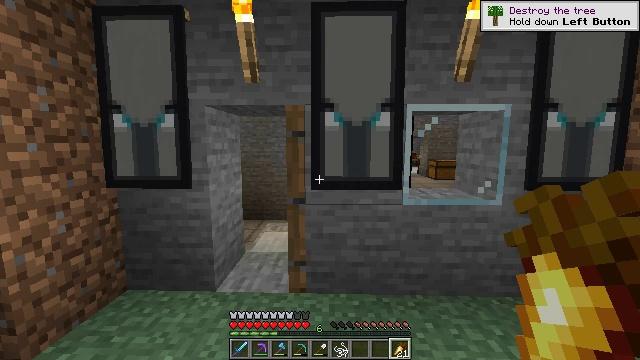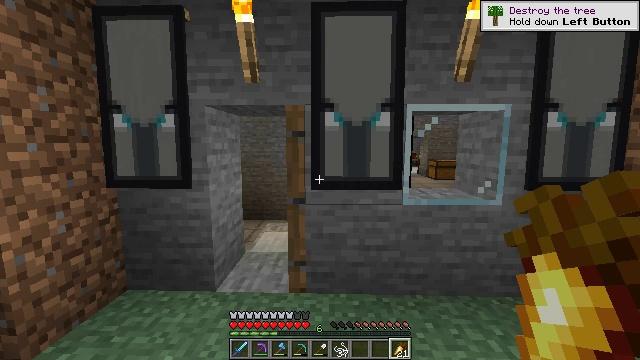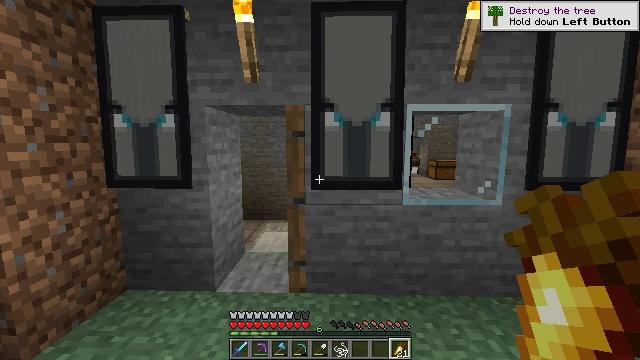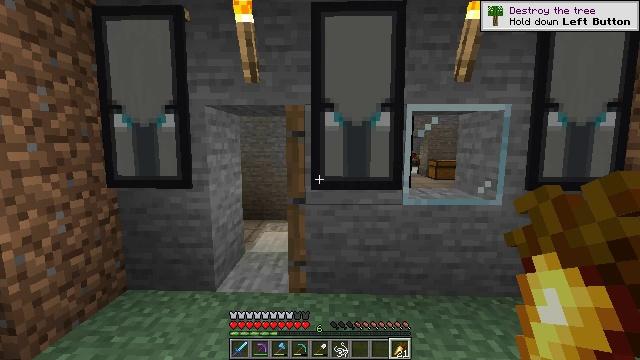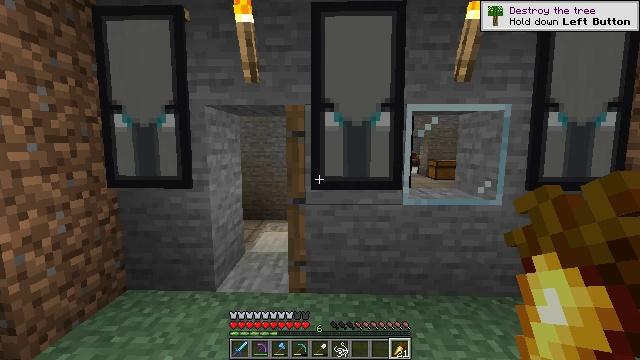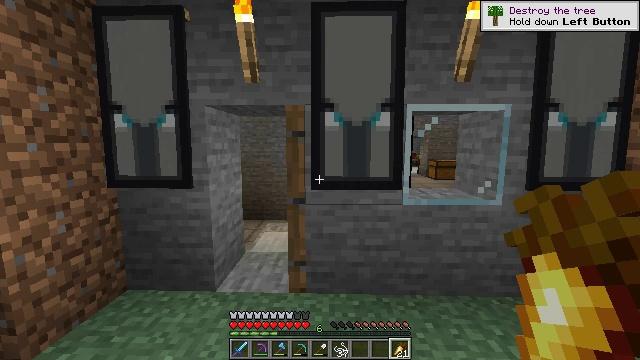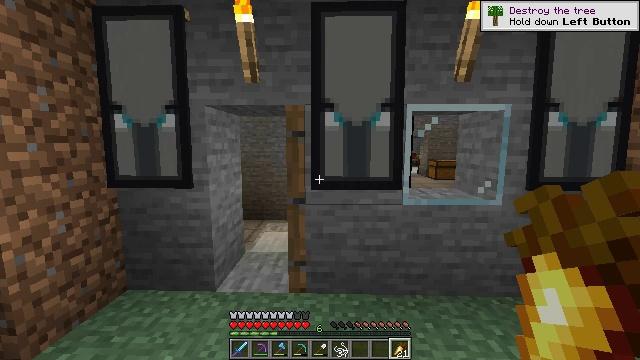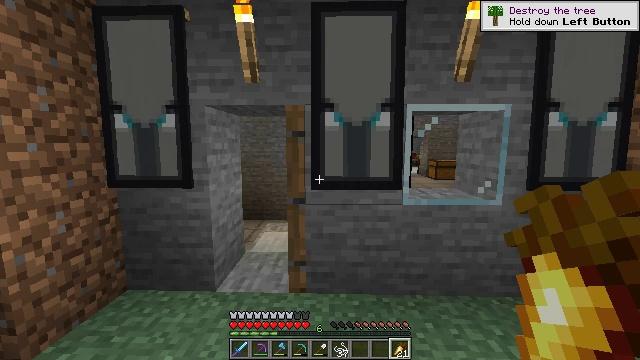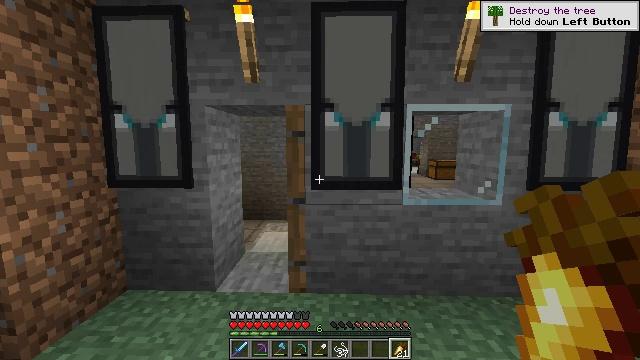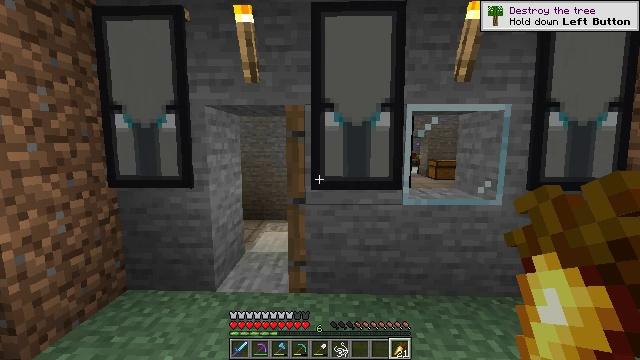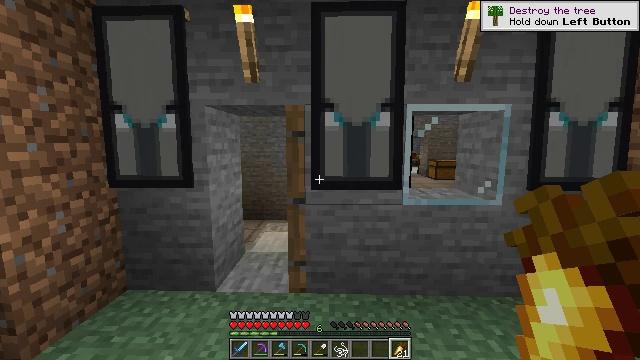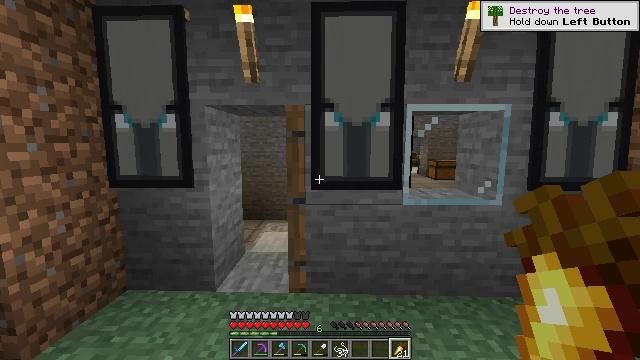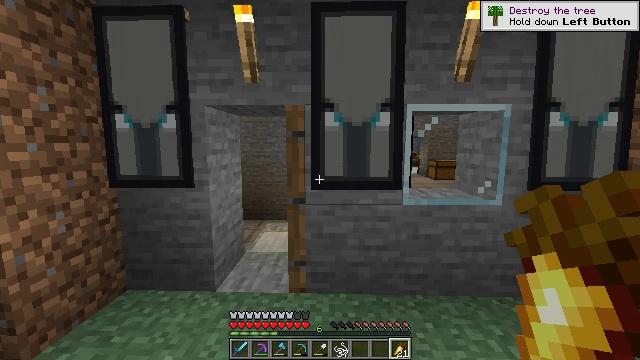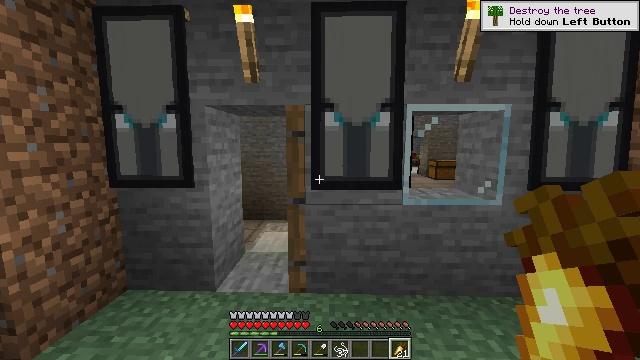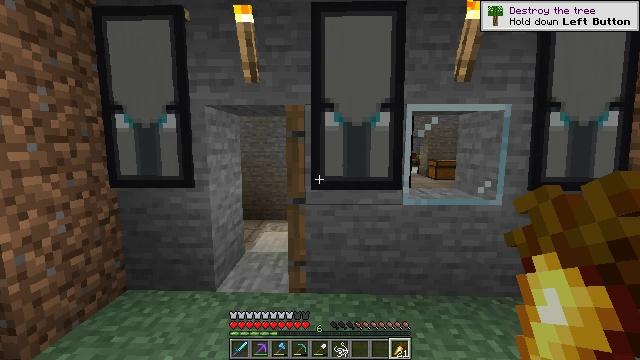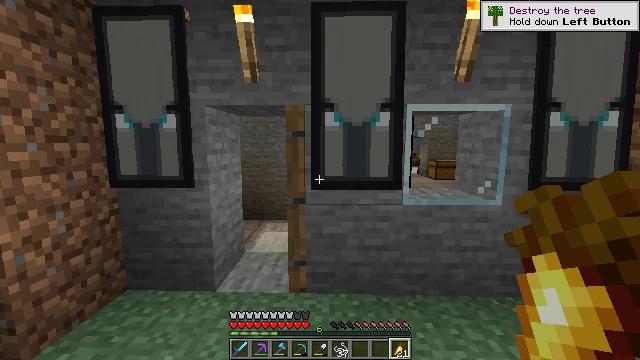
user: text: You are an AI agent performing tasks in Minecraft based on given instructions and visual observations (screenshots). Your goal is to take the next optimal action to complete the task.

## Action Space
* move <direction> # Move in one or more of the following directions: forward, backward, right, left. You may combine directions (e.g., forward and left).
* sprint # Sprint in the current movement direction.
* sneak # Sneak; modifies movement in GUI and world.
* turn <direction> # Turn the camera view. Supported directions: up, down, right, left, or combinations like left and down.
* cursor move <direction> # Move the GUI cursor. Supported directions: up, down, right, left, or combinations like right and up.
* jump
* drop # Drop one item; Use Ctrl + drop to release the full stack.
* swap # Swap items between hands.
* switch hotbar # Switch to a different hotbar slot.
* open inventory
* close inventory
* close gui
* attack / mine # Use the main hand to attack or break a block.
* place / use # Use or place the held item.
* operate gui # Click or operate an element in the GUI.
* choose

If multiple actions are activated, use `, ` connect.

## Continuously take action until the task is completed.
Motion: motion action
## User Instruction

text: Make smooth stone by smelting regular stone.
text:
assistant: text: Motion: no_op
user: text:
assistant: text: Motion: no_op
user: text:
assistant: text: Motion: no_op
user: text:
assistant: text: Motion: no_op
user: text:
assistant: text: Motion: no_op
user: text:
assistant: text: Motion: no_op
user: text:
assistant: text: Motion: no_op
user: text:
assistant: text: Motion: no_op
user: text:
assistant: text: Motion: no_op
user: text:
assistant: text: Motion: no_op
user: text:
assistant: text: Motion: no_op
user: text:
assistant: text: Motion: no_op
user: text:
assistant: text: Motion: no_op
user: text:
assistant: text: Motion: no_op
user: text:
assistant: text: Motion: no_op
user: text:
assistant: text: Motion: no_op
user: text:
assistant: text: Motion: no_op
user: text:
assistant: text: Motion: no_op
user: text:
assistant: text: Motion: no_op
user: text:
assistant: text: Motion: no_op
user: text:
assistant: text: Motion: no_op
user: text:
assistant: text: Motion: no_op
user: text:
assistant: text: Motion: no_op
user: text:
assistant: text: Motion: no_op
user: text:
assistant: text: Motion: no_op
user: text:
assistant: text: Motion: no_op
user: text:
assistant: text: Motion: no_op
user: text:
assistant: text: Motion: no_op
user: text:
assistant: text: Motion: no_op
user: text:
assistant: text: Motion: no_op